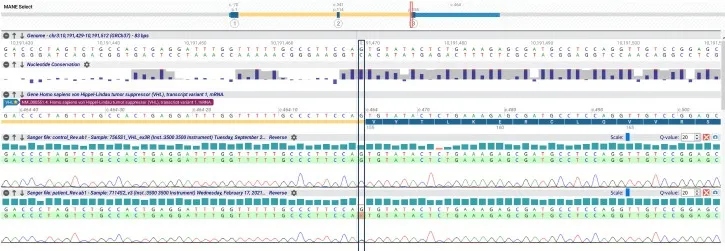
VHL gene sequencing analysis evidencing the variant c.464-1G>A.
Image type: chart (chart)